Field crop: maize
Growth stage: 2
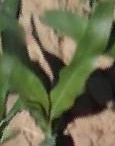
Species: maize